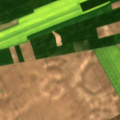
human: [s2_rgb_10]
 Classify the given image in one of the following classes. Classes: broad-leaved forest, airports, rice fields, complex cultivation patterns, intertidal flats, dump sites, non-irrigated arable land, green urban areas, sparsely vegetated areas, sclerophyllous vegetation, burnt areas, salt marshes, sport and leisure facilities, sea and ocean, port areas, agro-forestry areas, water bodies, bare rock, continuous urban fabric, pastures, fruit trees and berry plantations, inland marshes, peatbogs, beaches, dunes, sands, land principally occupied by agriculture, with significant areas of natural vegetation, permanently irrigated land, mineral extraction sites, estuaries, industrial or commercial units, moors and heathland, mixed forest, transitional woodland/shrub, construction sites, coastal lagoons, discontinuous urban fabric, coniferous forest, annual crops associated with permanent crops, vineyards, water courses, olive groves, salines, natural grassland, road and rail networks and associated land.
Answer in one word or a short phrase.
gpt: non-irrigated arable land